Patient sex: M
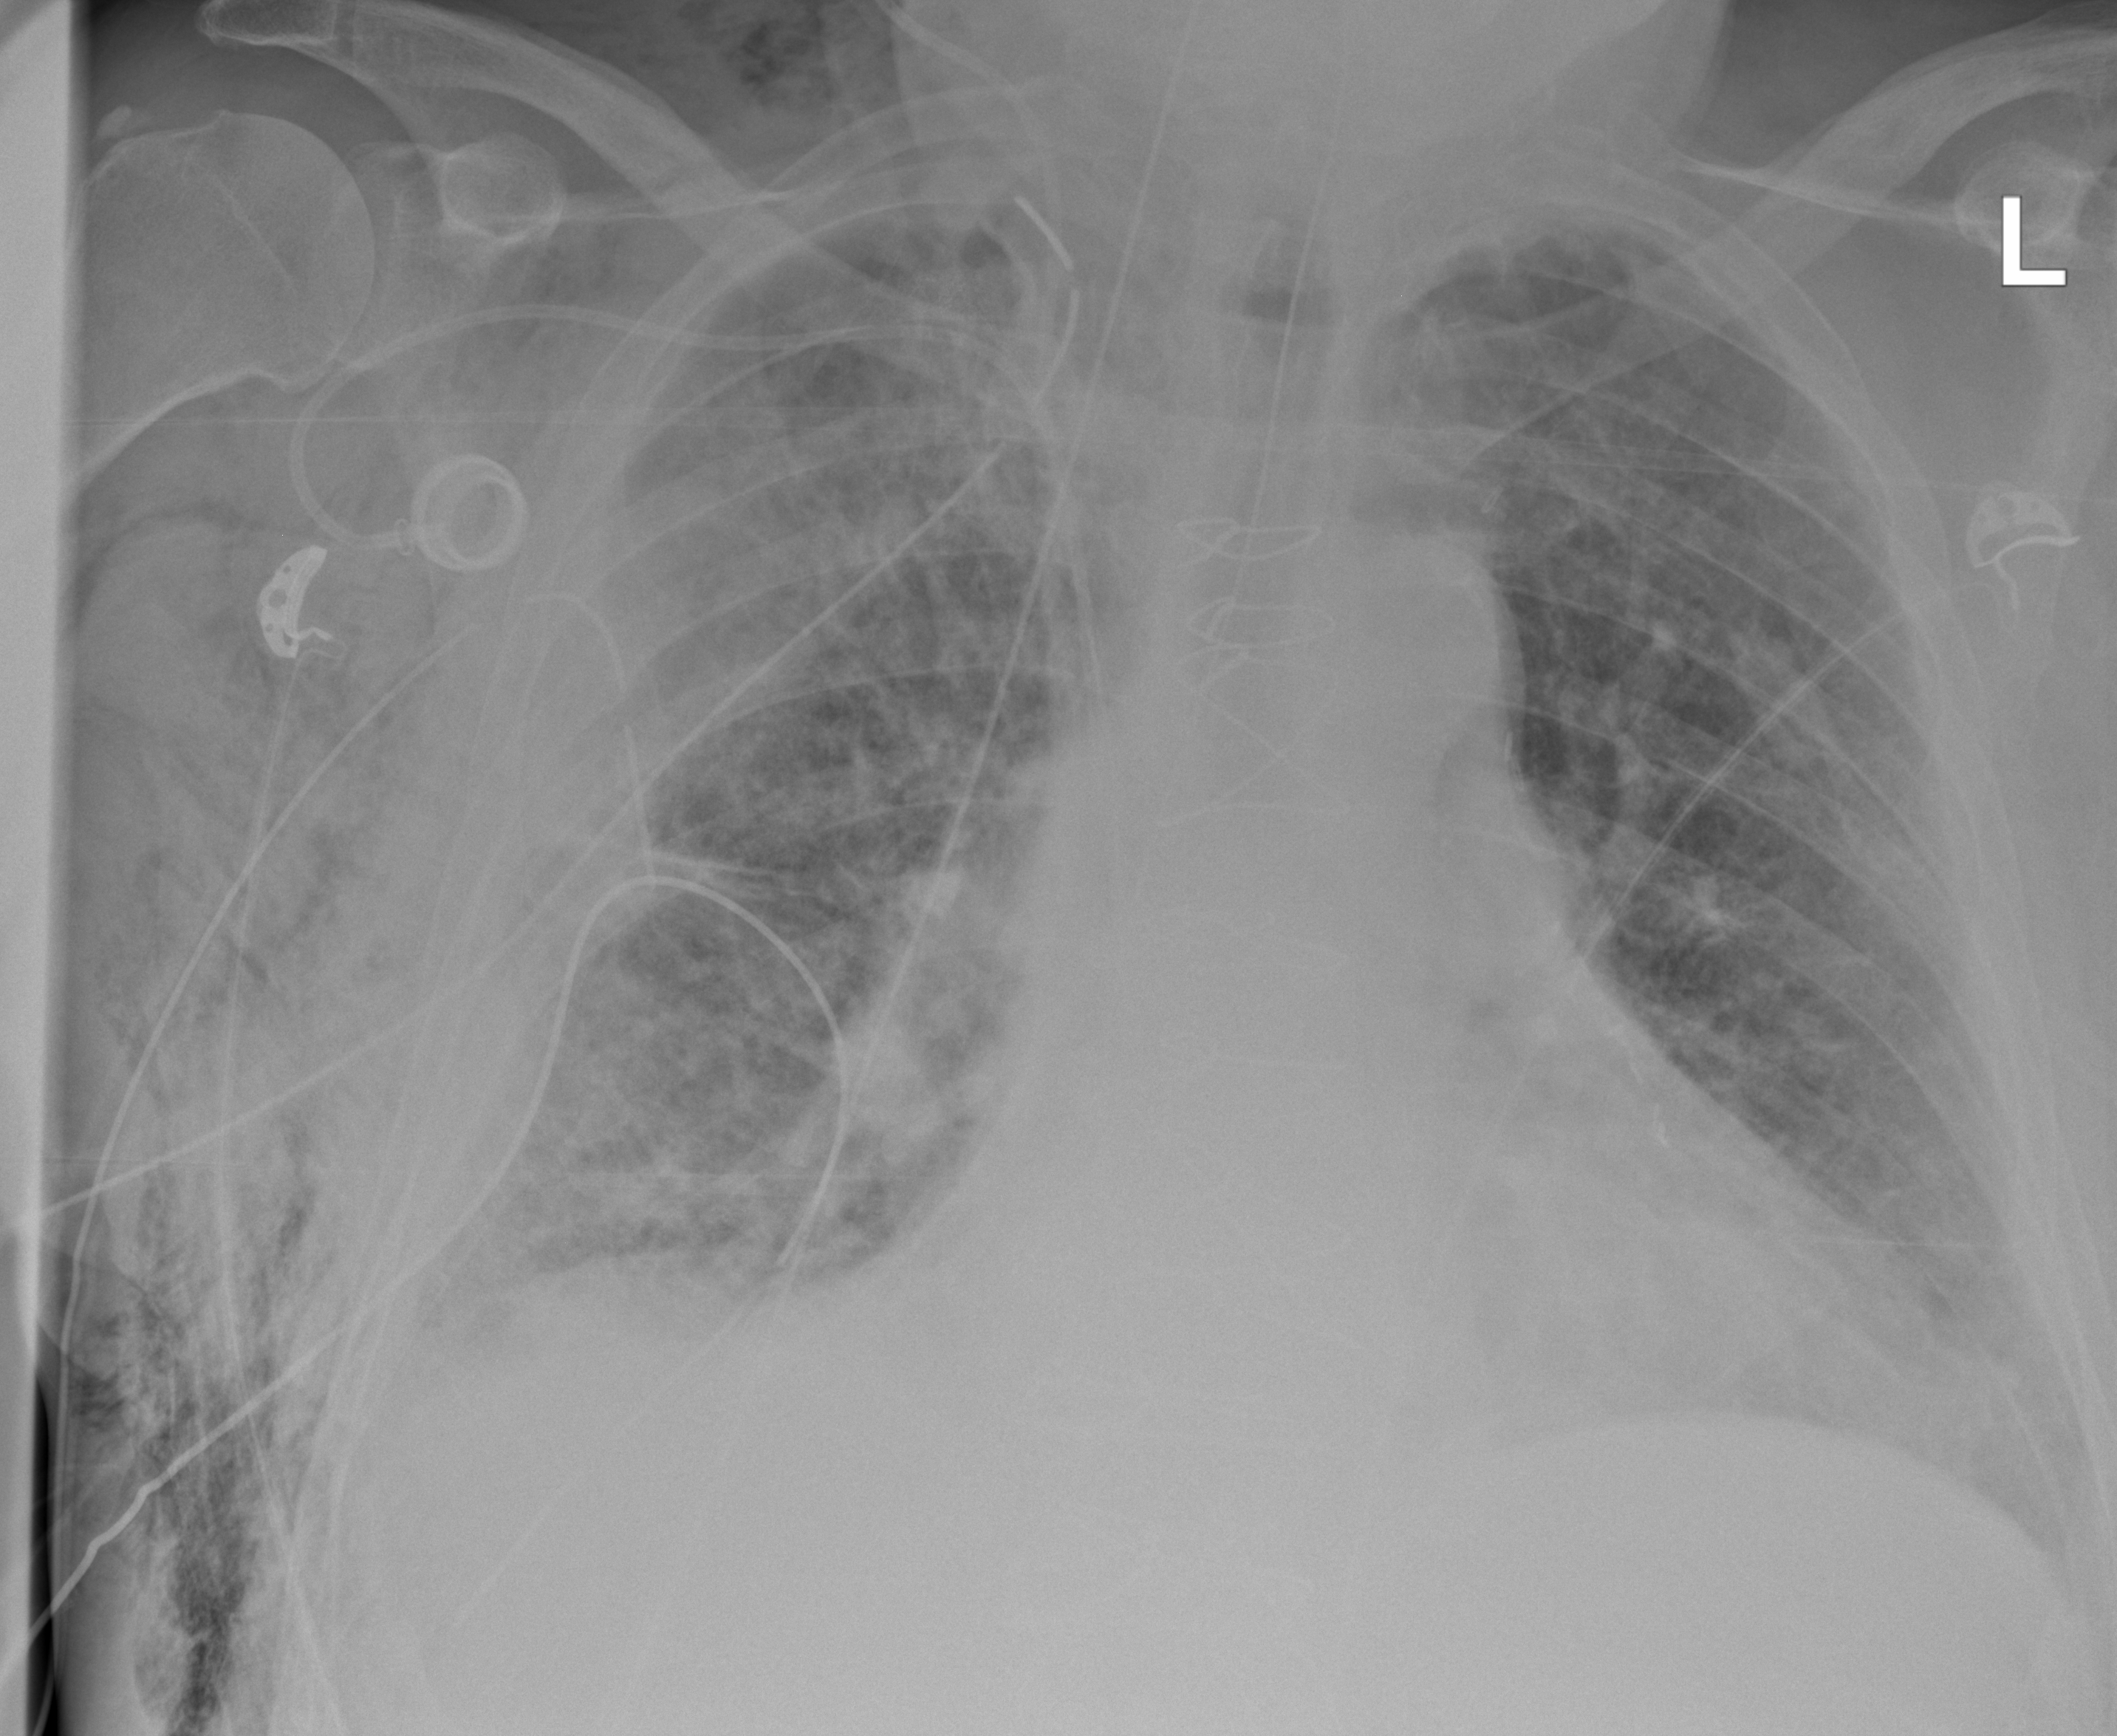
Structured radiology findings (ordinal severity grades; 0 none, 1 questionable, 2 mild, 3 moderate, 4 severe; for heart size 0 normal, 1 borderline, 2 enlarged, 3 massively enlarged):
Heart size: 1
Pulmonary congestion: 2
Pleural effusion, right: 0
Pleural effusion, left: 2
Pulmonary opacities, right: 3
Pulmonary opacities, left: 2
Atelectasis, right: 3
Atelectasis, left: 2